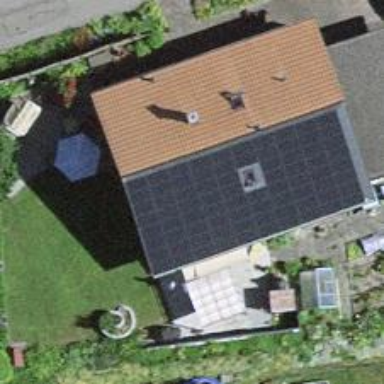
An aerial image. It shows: Solar power generator using photovoltaic panels.